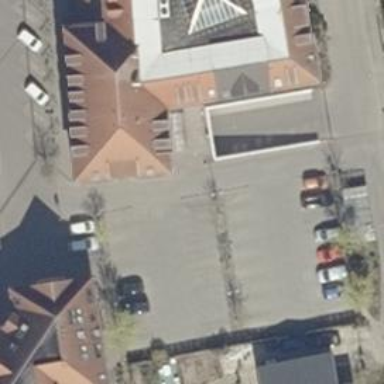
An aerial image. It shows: Parking area.